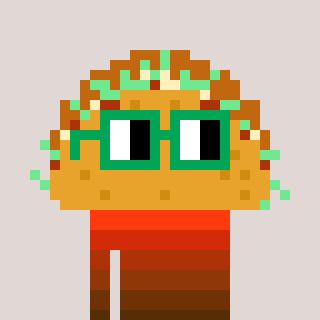
a pixel art character with square green glasses, a taco-shaped head and a redpinkish-colored body on a warm background